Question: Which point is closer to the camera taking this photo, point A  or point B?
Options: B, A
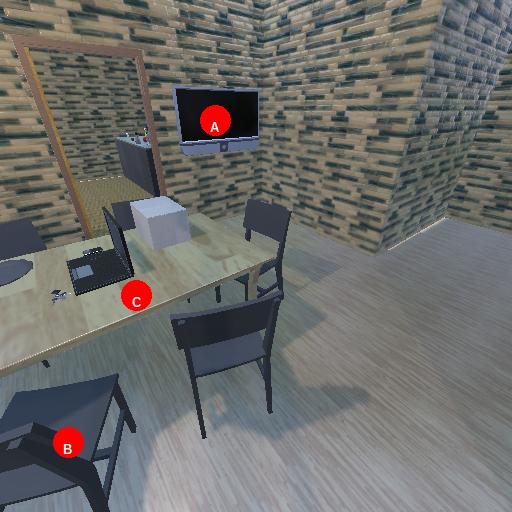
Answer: B